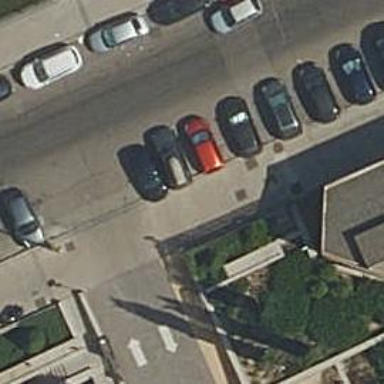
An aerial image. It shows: Sidewalk made of paving stones.